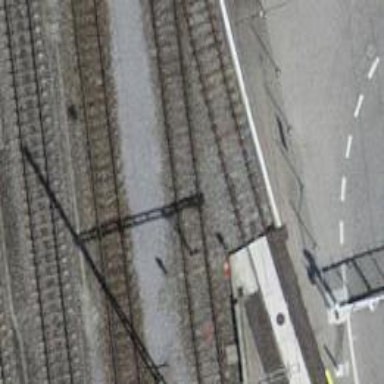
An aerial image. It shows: Single-track electrified railway siding with contact line for service.